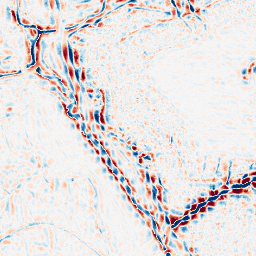
Category: wavelet
Decomposition family: wavelet_biorthogonal
Decomposition parameters: wavelet: bior4.4
level: 3
Upsampling method: cubic_catmull_rom
Upsampling parameters: scale: 8
Upsampling scale: 8